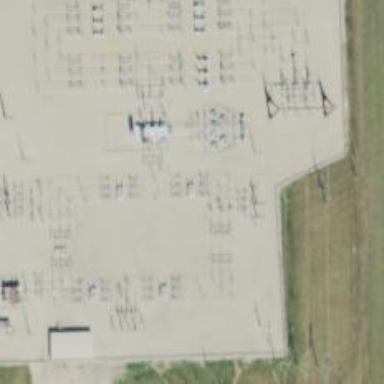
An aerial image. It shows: Switch used for power control.